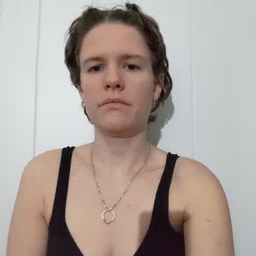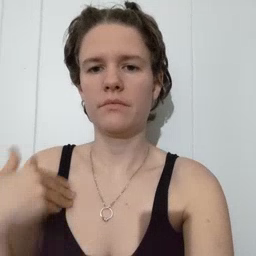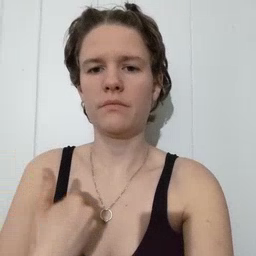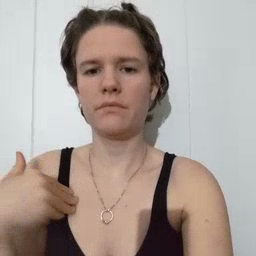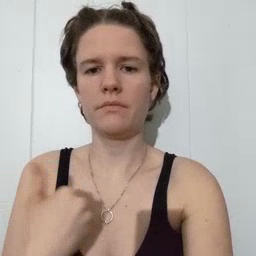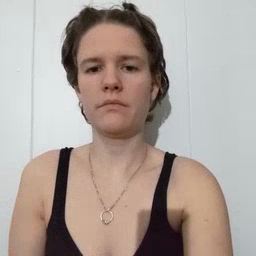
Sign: animal